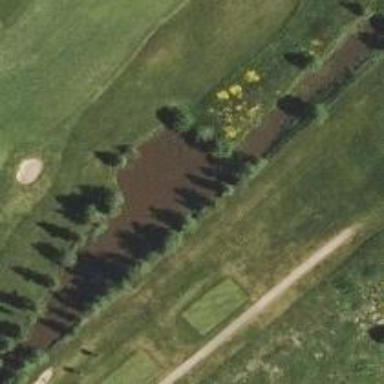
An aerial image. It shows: Water hazard on golf course.